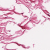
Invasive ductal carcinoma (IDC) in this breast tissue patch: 0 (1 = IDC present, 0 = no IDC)